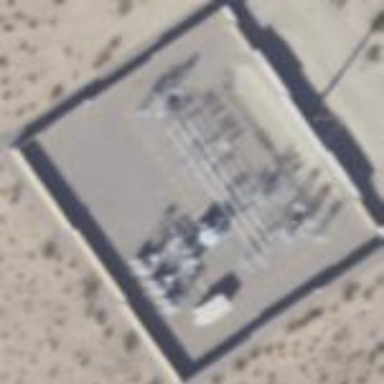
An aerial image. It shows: Outdoor power substation with surrounding wall. The substation operates at the distribution level.